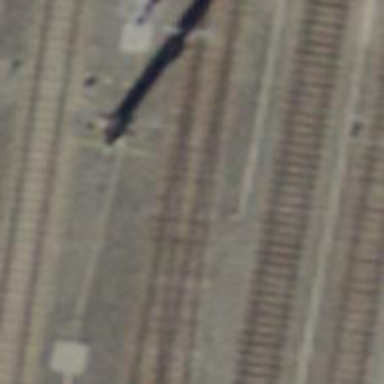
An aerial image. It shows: Railway switch.